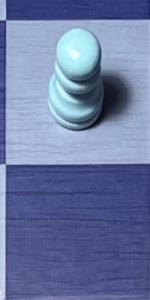
Label: Empty